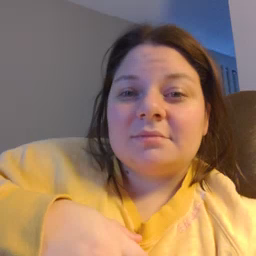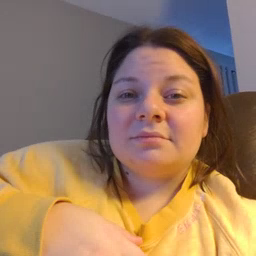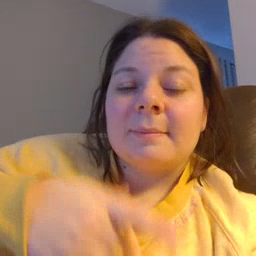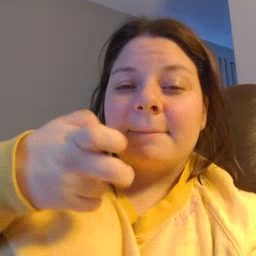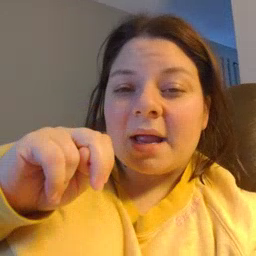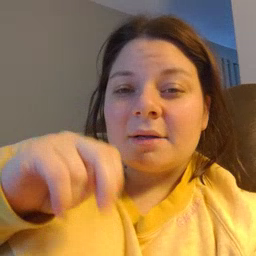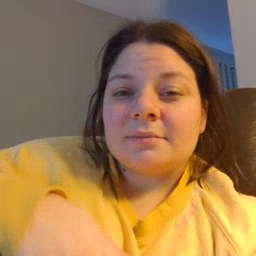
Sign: pen